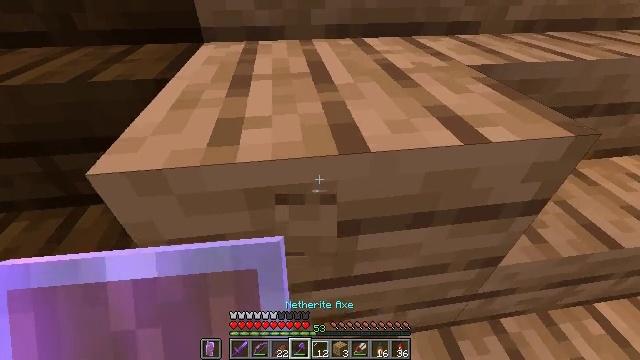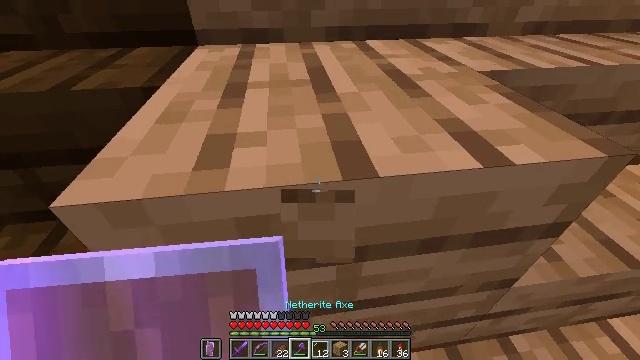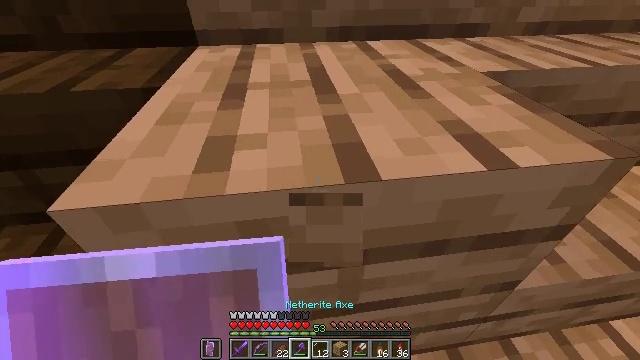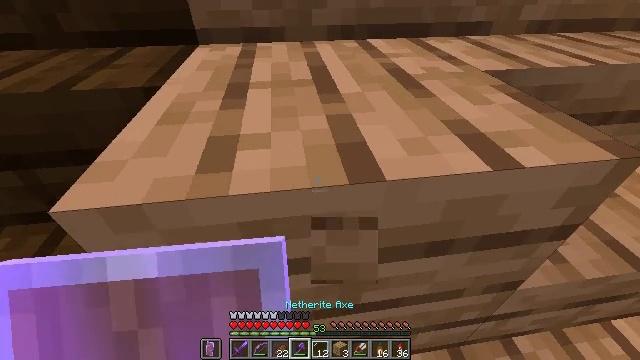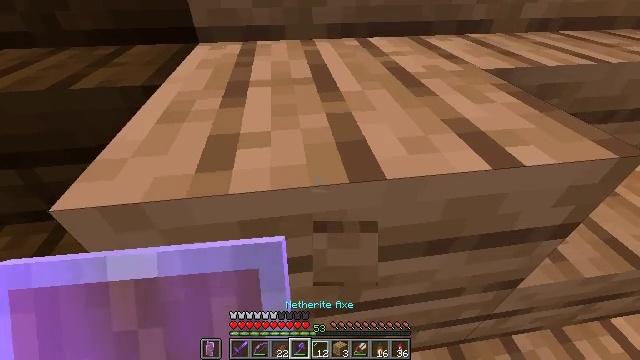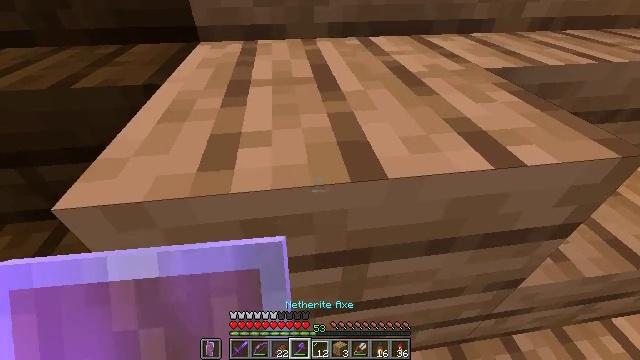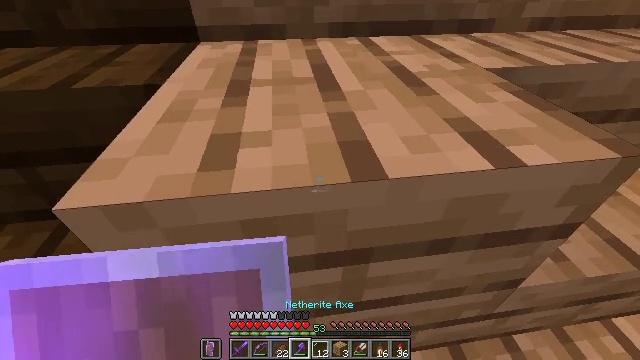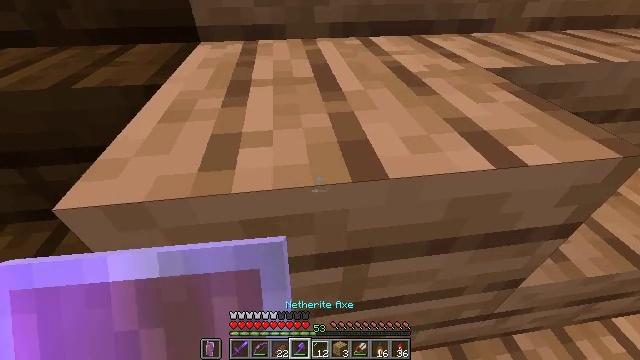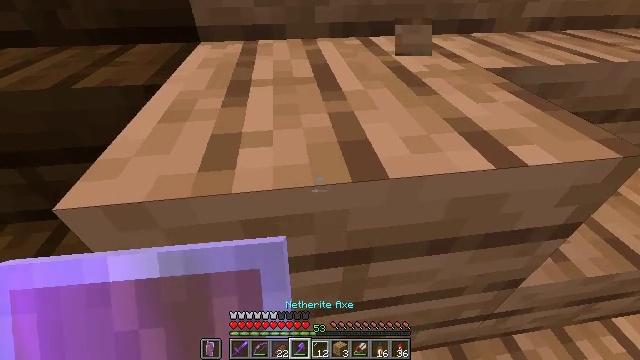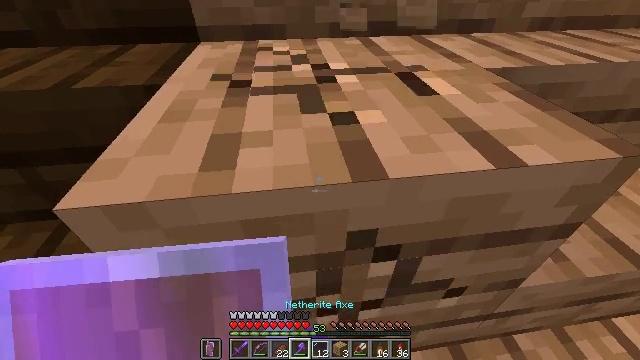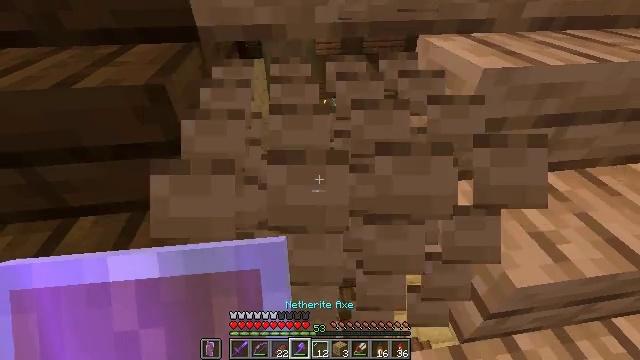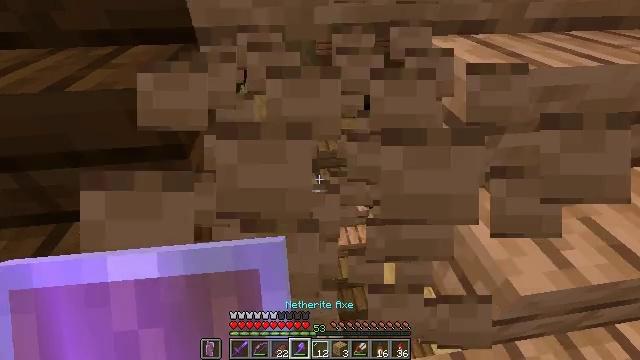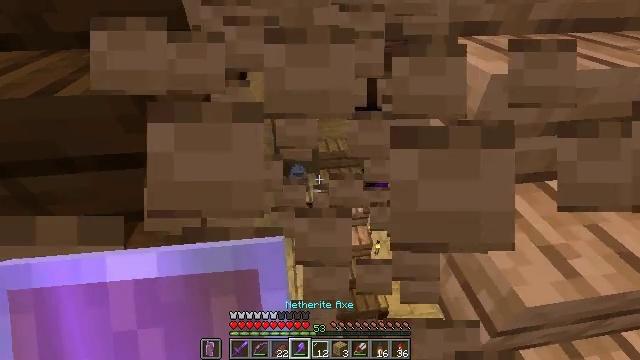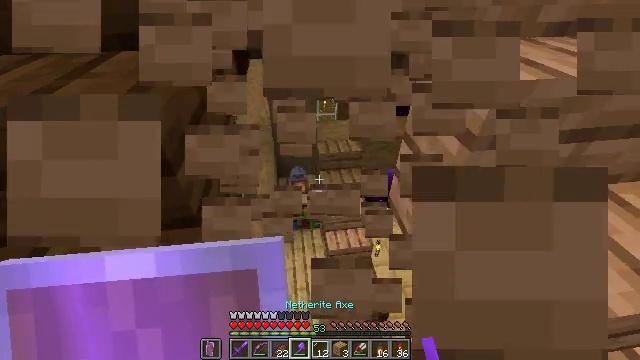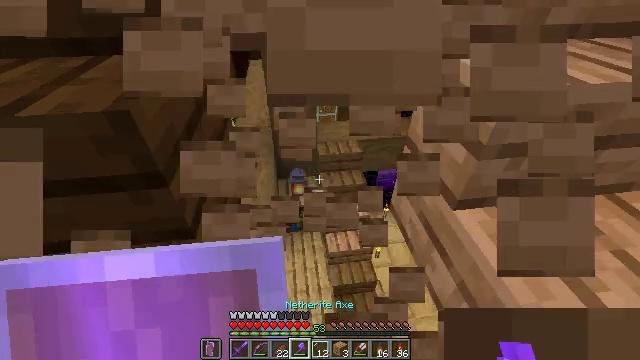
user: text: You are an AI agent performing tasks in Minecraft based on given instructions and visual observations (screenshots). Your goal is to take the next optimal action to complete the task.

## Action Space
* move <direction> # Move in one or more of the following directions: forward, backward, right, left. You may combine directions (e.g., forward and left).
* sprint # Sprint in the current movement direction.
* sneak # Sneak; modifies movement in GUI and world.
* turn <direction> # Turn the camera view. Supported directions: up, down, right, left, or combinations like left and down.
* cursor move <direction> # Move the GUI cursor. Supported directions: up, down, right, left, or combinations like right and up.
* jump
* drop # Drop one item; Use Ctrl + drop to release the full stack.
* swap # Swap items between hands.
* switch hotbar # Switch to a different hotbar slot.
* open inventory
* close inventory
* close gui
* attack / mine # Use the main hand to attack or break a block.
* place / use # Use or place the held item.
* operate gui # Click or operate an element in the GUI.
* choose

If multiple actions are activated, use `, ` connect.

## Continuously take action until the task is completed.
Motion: motion action
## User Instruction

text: Attack the jungle planks to collect them.
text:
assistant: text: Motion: move forward, sneak, attack / mine
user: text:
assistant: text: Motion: sneak
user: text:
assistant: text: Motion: sneak
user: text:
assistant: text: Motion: sneak
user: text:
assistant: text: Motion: sneak
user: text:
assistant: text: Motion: sneak
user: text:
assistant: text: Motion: sneak
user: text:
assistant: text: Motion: sneak, attack / mine
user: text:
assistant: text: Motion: sneak, attack / mine
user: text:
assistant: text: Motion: sneak, attack / mine
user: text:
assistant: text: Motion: move forward, sneak
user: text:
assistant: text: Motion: move forward, sneak
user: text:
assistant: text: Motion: move forward, sneak
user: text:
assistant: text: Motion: move forward, sneak
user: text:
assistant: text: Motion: sneak